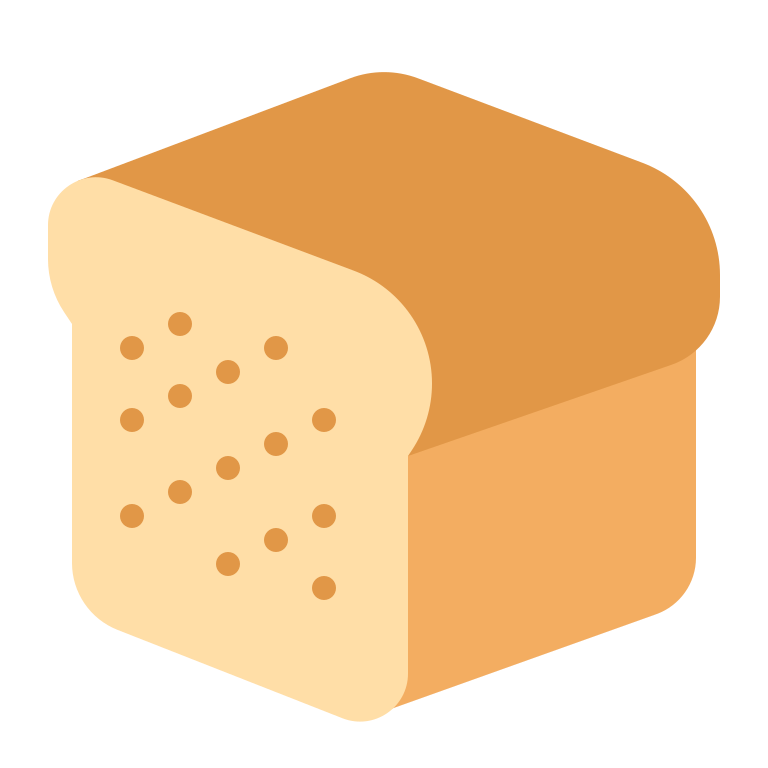
bread flat